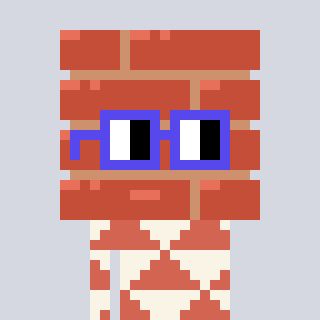
a pixel art character with square blue glasses, a wall-shaped head and a peachy-colored body on a cool background